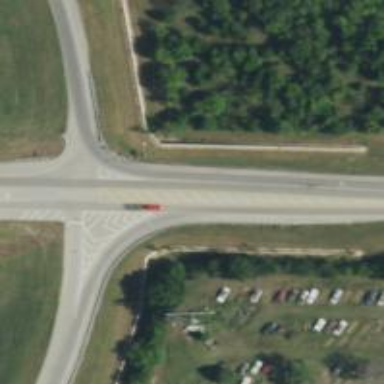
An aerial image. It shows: Trunk link highway.